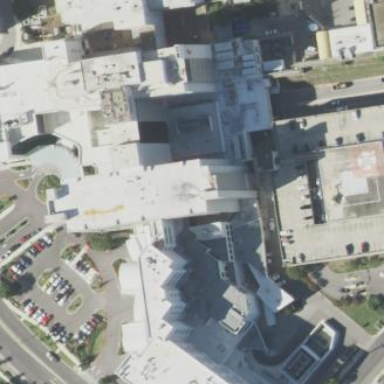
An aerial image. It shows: Hospital building.